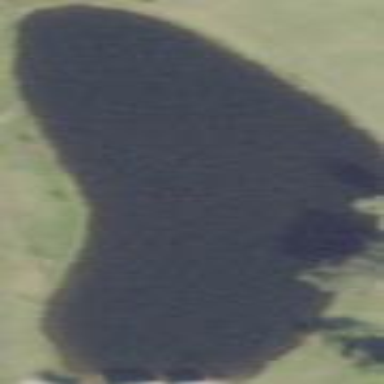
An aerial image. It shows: Pond with natural water.